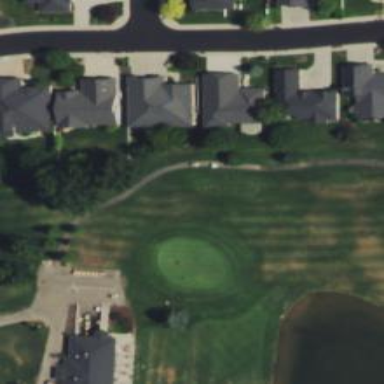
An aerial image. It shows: Service road designated as golf cart path.